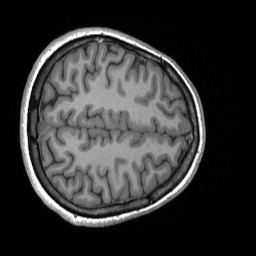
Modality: T1w
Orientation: axial
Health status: ill
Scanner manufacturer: siemens
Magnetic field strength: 3 T
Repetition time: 2.3 s
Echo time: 0.00243 s